Question: I have a problem with my 'JTable'. It is new and not have a row but when I run the project, I see this:

and not understand why it is square.
This is 'JPanel' class
'''
public class PanelTF extends JPanel implements Serializable, ActionListener, MouseListener
{
private JPanel pan_4 = new JPanel();
private JPanel pan_g = new JPanel();
private TableModel tModel;
private JTable table;
private JScrollPane JSPTTable;
public PanelTF()
{
/* ... */
tModel=new TableModel(sinTv.getListTv());
table=new JTable(tModel);
table.setAutoResizeMode(JTable.AUTO_RESIZE_ALL_COLUMNS);
for (int i=0; i<table.getColumnCount(); i++)
{
TableColumn column = table.getColumnModel().getColumn(i);
}
table.setBackground(Color.MAGENTA);
table.setFillsViewportHeight(true);
JSPTTable = new JScrollPane(table);
pan_4.setBackground(Color.yellow);
pan_4.add(JSPTTable);
pan_g.setLayout(new BoxLayout(pan_g,BoxLayout.Y_AXIS));
pan_g.add(pan_4);
}
'''
This is my 'TableModel' Class
'''
import java.util.ArrayList;
import javax.swing.table.AbstractTableModel;
public class TableModel extends AbstractTableModel
{
private ArrayList<IFS> listaMista;
public TableModel(ArrayList<IFS> listaMista)
{
this.listaMista = listaMista;
}
public int getRowCount()
{
return listaMista.size();
}
public int getColumnCount()
{
return 9;
}
public String getColumnName(int column)
{
switch (column)
{
case 0: return "Tipo";
case 1: return "Titolo";
case 2: return "Alias";
case 3: return "Regista";
case 4: return "Num. Ep";
case 5: return "Ep1";
case 6: return "Ep2";
case 7: return "Ep3";
case 8: return "A. inizio";
case 9: return "A. fine";
}
return "";
}
public Class getColumnClass(int column)
{
switch (column)
{
case 0: return IFS.class; // tipo
case 1: return String.class; // titolo
case 2: return String.class; // alias
case 3: return String.class; // regista
case 4: return Number.class; // numEp
case 5: return String.class; // ep1
case 6: return String.class; // ep2
case 7: return String.class; // ep3
case 8: return Number.class; // anno inizio
case 9: return Number.class; // anno fine
}
return Object.class;
}
public boolean isCellEditable(int row, int column)
{
return true;
}
public Object getValueAt(int row, int column)
{
IFS ifs = listaMista.get(row);
if(ifs instanceof SerieTv)
{
SerieTv serie=(SerieTv) ifs;
switch (column)
{
case 1: return serie.getTitolo();
case 2: return serie.getAlias();
case 3: break; // auto-boxing!
case 4: return serie.getNumEp(); // auto-boxing!
case 5: return serie.getEp1(); // auto-boxing!
case 6: return serie.getEp2(); // auto-boxing!
case 7: return serie.getEp3(); // auto-boxing!
case 8: return serie.getAnno(); // auto-boxing!
case 9: return serie.getAnnoFine(); // auto-boxing!
}
}
if(ifs instanceof FilmTv)
{
FilmTv filmtv=(FilmTv) ifs;
switch (column)
{
case 1: return filmtv.getTitolo();
case 2: return filmtv.getAlias();
case 3: return filmtv.getRegista();
case 8: return filmtv.getAnno();
}
}
if(ifs instanceof Film)
{
Film film=(Film) ifs;
switch (column)
{
case 1: return film.getTitolo();
case 2: return film.getAlias();
case 3: return film.getRegista();
case 8: return film.getAnno();
}
}
return null;
}
public void setValueAt(Object value, int row, int column)
{
IFS ifs = listaMista.get(row);
if(ifs instanceof SerieTv)
{
SerieTv serie=(SerieTv) ifs;
switch (column)
{
case 1: serie.setTitolo((String) value); break;
case 2: serie.setAlias((String) value); break;
case 3: break;
case 4: serie.setNumEp((Integer) value); break;
case 5: serie.setEp1((String) value); break;
case 6: serie.setEp2((String) value); break;
case 7: serie.setEp3((String) value); break;
case 8: serie.setAnno((Integer) value); break;
case 9: serie.setAnnoFine((Integer) value); break;
}
}
if(ifs instanceof FilmTv)
{
FilmTv filmtv=(FilmTv) ifs;
switch (column)
{
case 1: filmtv.setTitolo((String) value); break;
case 2: filmtv.setAlias((String) value); break;
case 3: filmtv.setRegista((String) value); break;
case 8: filmtv.setAnno((Integer) value); break;
}
}
if(ifs instanceof Film)
{
Film film=(Film) ifs;
switch (column)
{
case 1: film.setTitolo((String) value); break;
case 2: film.setAlias((String) value); break;
case 3: film.setRegista((String) value); break;
case 8: film.setAnno((Integer) value); break;
}
}
}
public void aggiungi(IFS ifs)
{
listaMista.add(ifs);
int row = listaMista.size() - 1;
fireTableRowsInserted(row, row);
}
}
'''
Any idea to resolve?
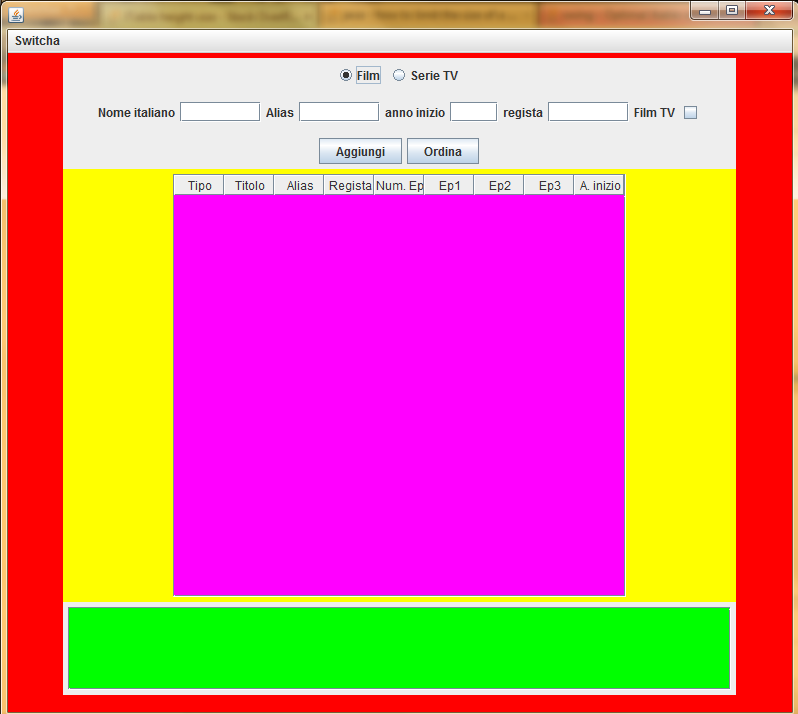
Answer: It's because of the 'JScrollPane' that you wrap the table with. When you do this, the pane get the 'preferredViewportSize' which is defaulted to 450x400.
You can override it, if you don't want it that big
'''
JTable table = new JTable() {
@Override
public Dimension getPreferredScrollableViewportSize() {
return new Dimension(300, 300);
}
};
'''
You could also add the table header and table separately to a panel. That way the table will not has a preferred size for the container. Something like
'''
String[] cols = {"col", "col", "cols" };
JPanel panel = new JPanel(new BorderLayout());
JTable table = new JTable(new Object[][]{}, cols);
panel.add(table.getTableHeader(), BorderLayout.PAGE_START);
panel.add(table);
'''
The problem with this approach, is you need to consider the dynamic nature of the table. When you add rows, you need the containing panel to keep resizing. The JScrollPane is sizes for that reason. So the layout doesn't get all messed up when rows are added. Hence, the preferred view port size, so your layout is set and you don't have to worry about dynamic resizing